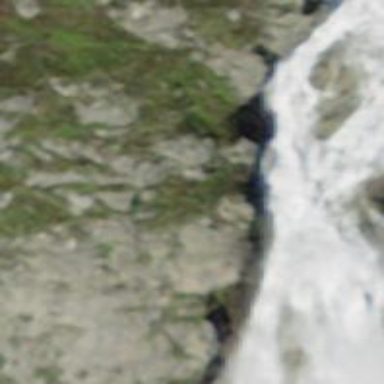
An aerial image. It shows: Beautiful waterfall in nature.